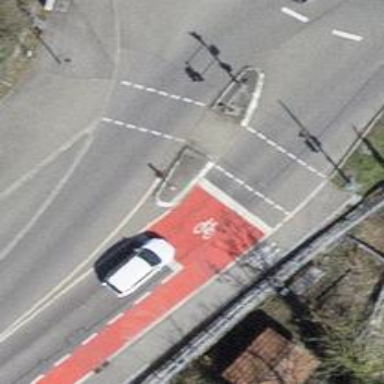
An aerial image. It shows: Secondary road with asphalt surface and dedicated cycle lane on the left.